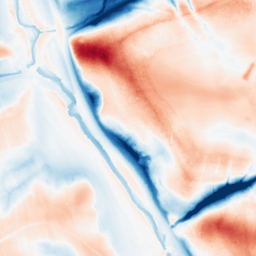
Category: classical
Decomposition family: gaussian_anisotropic
Decomposition parameters: sigma_x: 10
sigma_y: 20
Upsampling method: lanczos
Upsampling parameters: scale: 4
Upsampling scale: 4